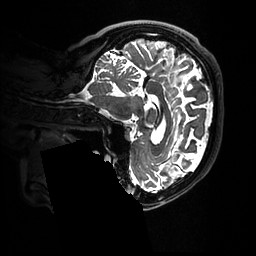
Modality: T2w
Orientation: sagittal
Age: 52
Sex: female
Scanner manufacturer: ge
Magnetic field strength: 3 T
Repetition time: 3.202 s
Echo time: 0.06616 s